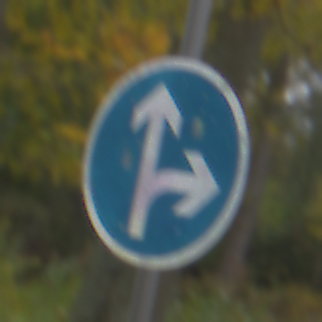
Verkehrszeichen: VorgeschriebeneFahrtrichtungGeradeausOderRechts
Umgebung: Outdoor, Nature
Tageszeit: Midday
Wetter: Overcast
Licht: Natural
Jahreszeit: Autumn
Kontrast: LowContrast